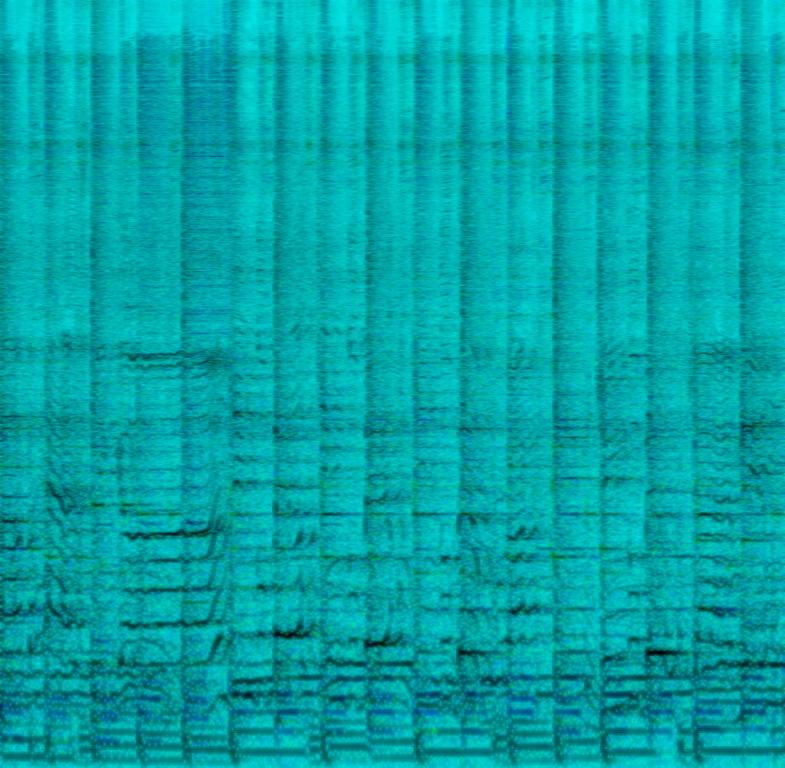
A vocalist sings this cheerful Christmas carol. The tempo is medium with an animated piano accompaniment, steady drumming, cymbals, tambourine beats, steady bass line and rhythmic acoustic guitar and melodic backup vocals;. The song is happy, fun, festive, celebratory, wishful, peppy and nostalgic. This song is a Christmas Carol.